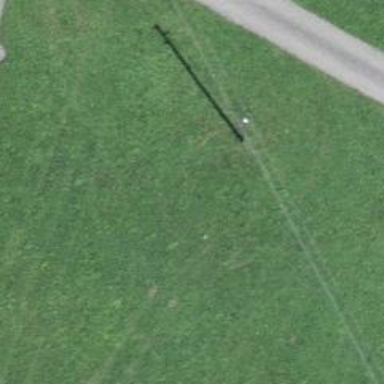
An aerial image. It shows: Minor power line.